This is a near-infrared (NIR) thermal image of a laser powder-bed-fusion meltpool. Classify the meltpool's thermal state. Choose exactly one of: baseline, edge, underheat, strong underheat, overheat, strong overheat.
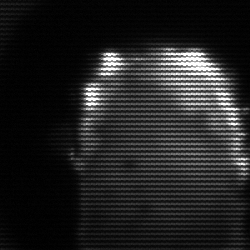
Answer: baseline